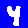
Digit: 4